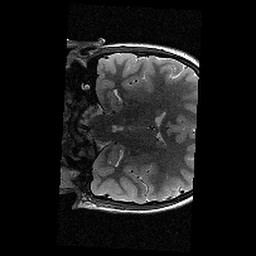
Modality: T2w
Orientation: coronal
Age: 9
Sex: female
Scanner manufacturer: siemens
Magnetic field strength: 3 T
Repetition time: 9.23 s
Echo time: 0.067 s